Field crop: maize
Growth stage: 2
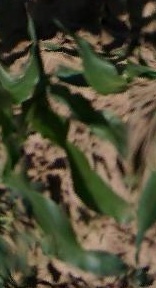
Species: maize